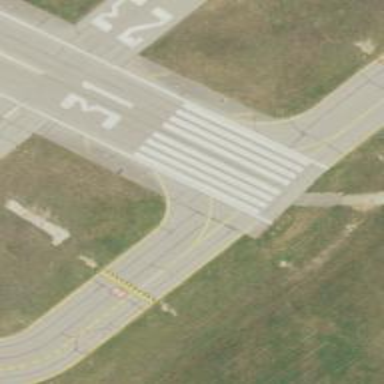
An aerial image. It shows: Image of taxiway at airport.